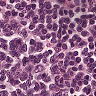
Metastatic tissue present: no